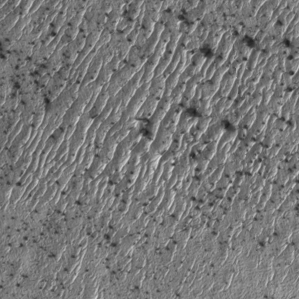
Label: frost